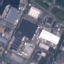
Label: Industrial